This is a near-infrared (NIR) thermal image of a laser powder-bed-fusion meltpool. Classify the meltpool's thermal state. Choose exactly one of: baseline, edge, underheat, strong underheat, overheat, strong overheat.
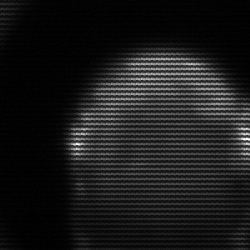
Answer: edge